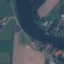
Land use / land cover class: River